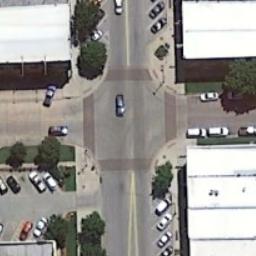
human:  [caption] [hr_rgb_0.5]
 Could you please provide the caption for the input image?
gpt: There are several moving vehicles on the road at the intersection, There are many buildings and some trees around the intersection, And many cars are parked in the open space beside the intersection .

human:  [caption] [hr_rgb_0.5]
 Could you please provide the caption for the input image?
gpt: There aren't many cars at the intersection .

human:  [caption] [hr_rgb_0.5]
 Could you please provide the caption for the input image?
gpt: An intersection with sparse traffic is between some buildings and a parking lot .

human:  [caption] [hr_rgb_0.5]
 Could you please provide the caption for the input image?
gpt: There are three white buildings around the intersection .

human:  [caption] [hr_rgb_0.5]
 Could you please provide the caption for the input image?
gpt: There are many buildings of different shapes and sizes beside the intersection .